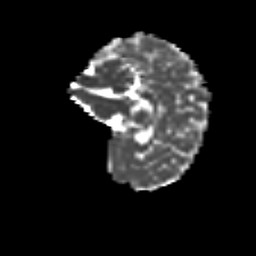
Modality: MD
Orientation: sagittal
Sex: female
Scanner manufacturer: siemens
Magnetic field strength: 3 T
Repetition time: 5 s
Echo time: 0.071 s